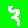
Digit: 3